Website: macys
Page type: billing-address
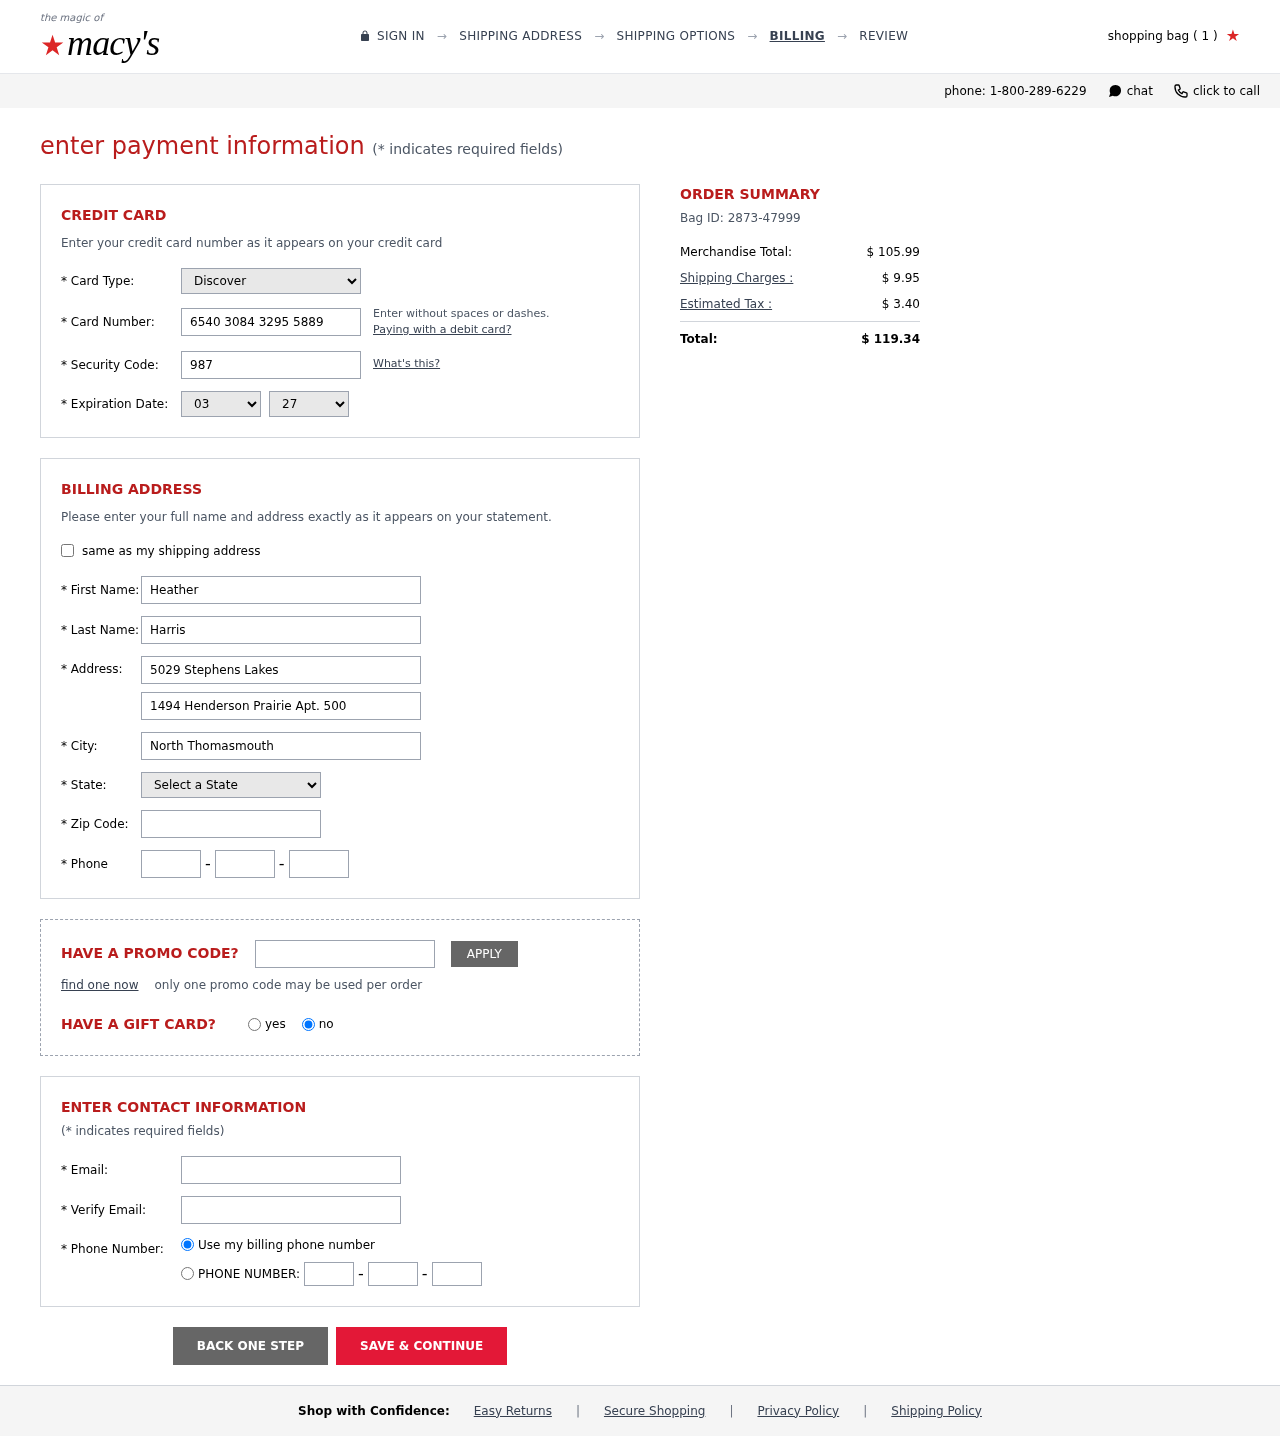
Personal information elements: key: PII_CARD_CVV
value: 987
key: PII_CARD_EXPIRY_MONTH
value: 03
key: PII_CARD_EXPIRY_YEAR
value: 27
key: PII_CARD_NUMBER
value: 6540 3084 3295 5889
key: PII_CARD_TYPE
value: Discover
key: PII_CITY
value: North Thomasmouth
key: PII_EMAIL
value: heather.harris@hotmail.com
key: PII_FIRSTNAME
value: Heather
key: PII_LASTNAME
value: Harris
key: PII_PHONE_AREA
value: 862
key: PII_PHONE_PREFIX
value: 649
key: PII_PHONE_SUFFIX
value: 0049
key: PII_POSTCODE
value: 43969
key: PII_STATE_ABBR
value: WI
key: PII_STREET
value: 5029 Stephens Lakes
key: PII_STREET2
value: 1494 Henderson Prairie Apt. 500
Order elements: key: ORDER_NUM_ITEMS
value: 1
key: ORDER_ID
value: Bag ID: 2873-47999
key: ORDER_SUBTOTAL
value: $ 105.99
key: ORDER_SHIPPING_COST
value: $ 9.95
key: ORDER_TAX
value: $ 3.40
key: ORDER_TOTAL
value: $ 119.34